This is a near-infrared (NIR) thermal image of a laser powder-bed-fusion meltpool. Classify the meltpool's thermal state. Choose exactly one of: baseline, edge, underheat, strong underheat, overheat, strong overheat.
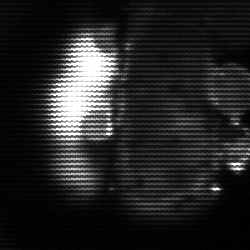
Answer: strong underheat